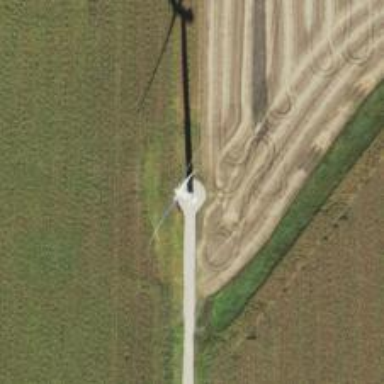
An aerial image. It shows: Wind generator of the horizontal axis type made by Vestas.